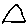
Label: triangle